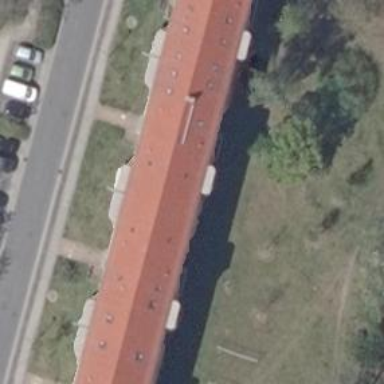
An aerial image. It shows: Gabled roof apartments building.